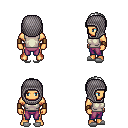
a pixel art fantasy rpg character, male body template, human, tanned skin, white sleeveless shirt, magenta pants, white parted hairstyle, chain hood, leather bracers, white slippers, four views (front, back, left, right), 2x2 character sprite sheet, small pixel art, hard edges, no anti-aliasing